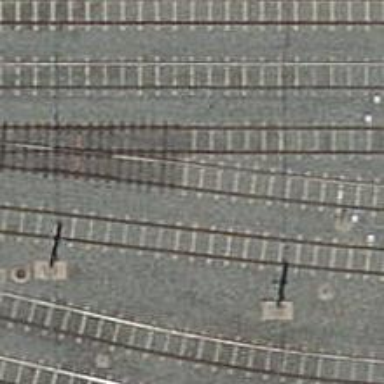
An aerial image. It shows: Yard with electrified contact lines.